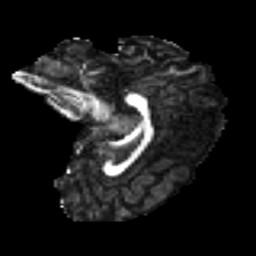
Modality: FA
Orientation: sagittal
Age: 21
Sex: female
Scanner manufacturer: ge
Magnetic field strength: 3 T
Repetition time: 7.8 s
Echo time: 0.0606 s